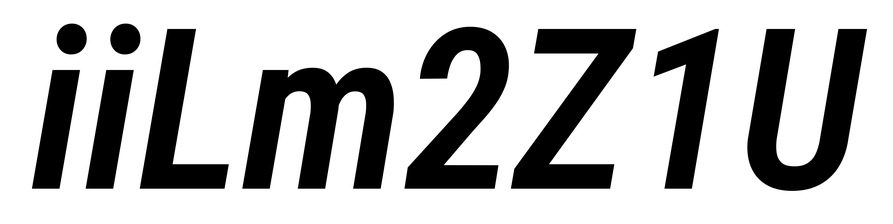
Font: Roboto-Italic_Condensed_SemiBold_Italic